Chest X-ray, PA view. Patient: 57 years old, sex M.
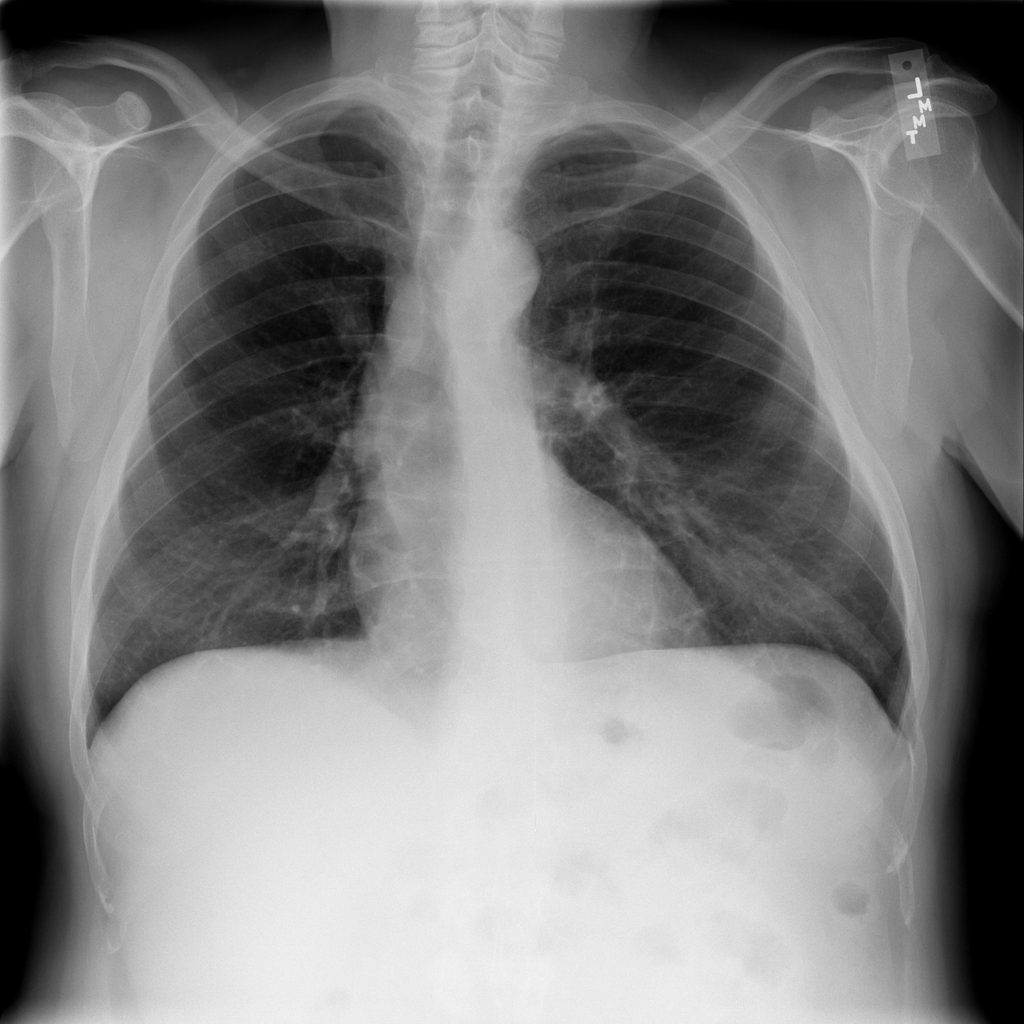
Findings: No Finding